Field crop: maize
Growth stage: 1
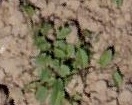
Species: convolvulus